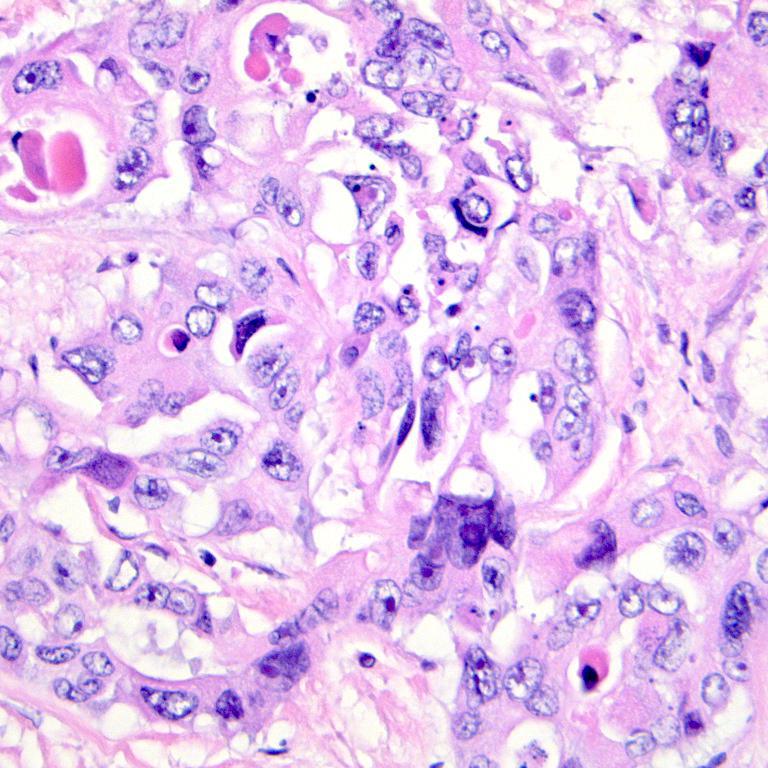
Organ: colon
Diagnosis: adenocarcinomas